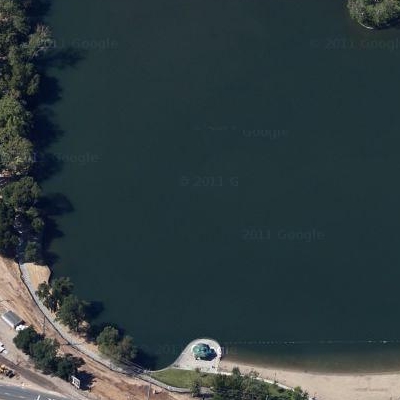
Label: dRiverLake